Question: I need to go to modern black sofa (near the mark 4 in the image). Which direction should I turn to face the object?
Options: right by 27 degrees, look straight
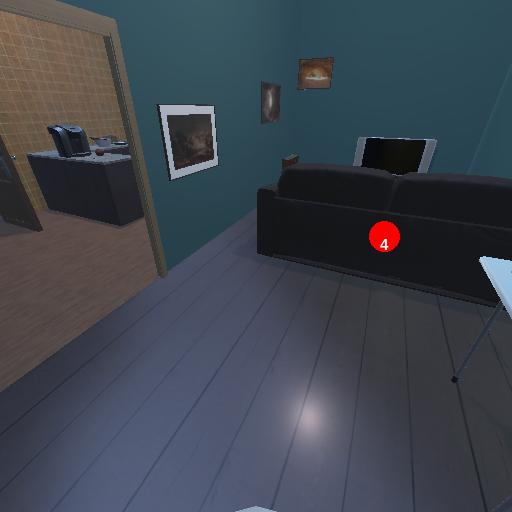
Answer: right by 27 degrees